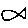
Label: fish